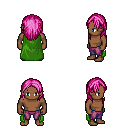
a pixel art fantasy rpg character, male body template, human, dark skin, green cape, magenta pants, pink long hairstyle, four views (front, back, left, right), 2x2 character sprite sheet, small pixel art, hard edges, no anti-aliasing